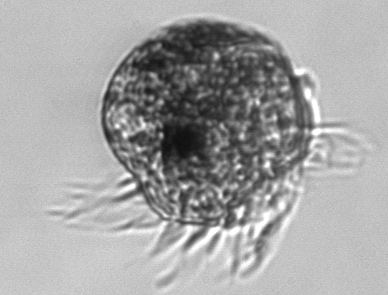
Label: Pelagostrobilidium